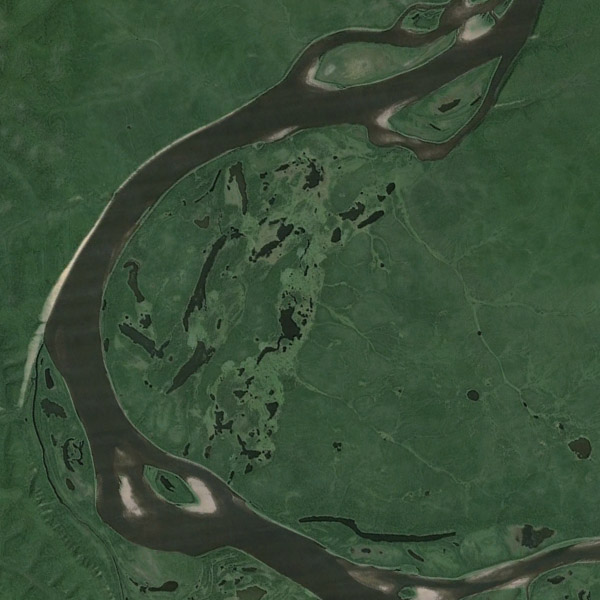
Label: River